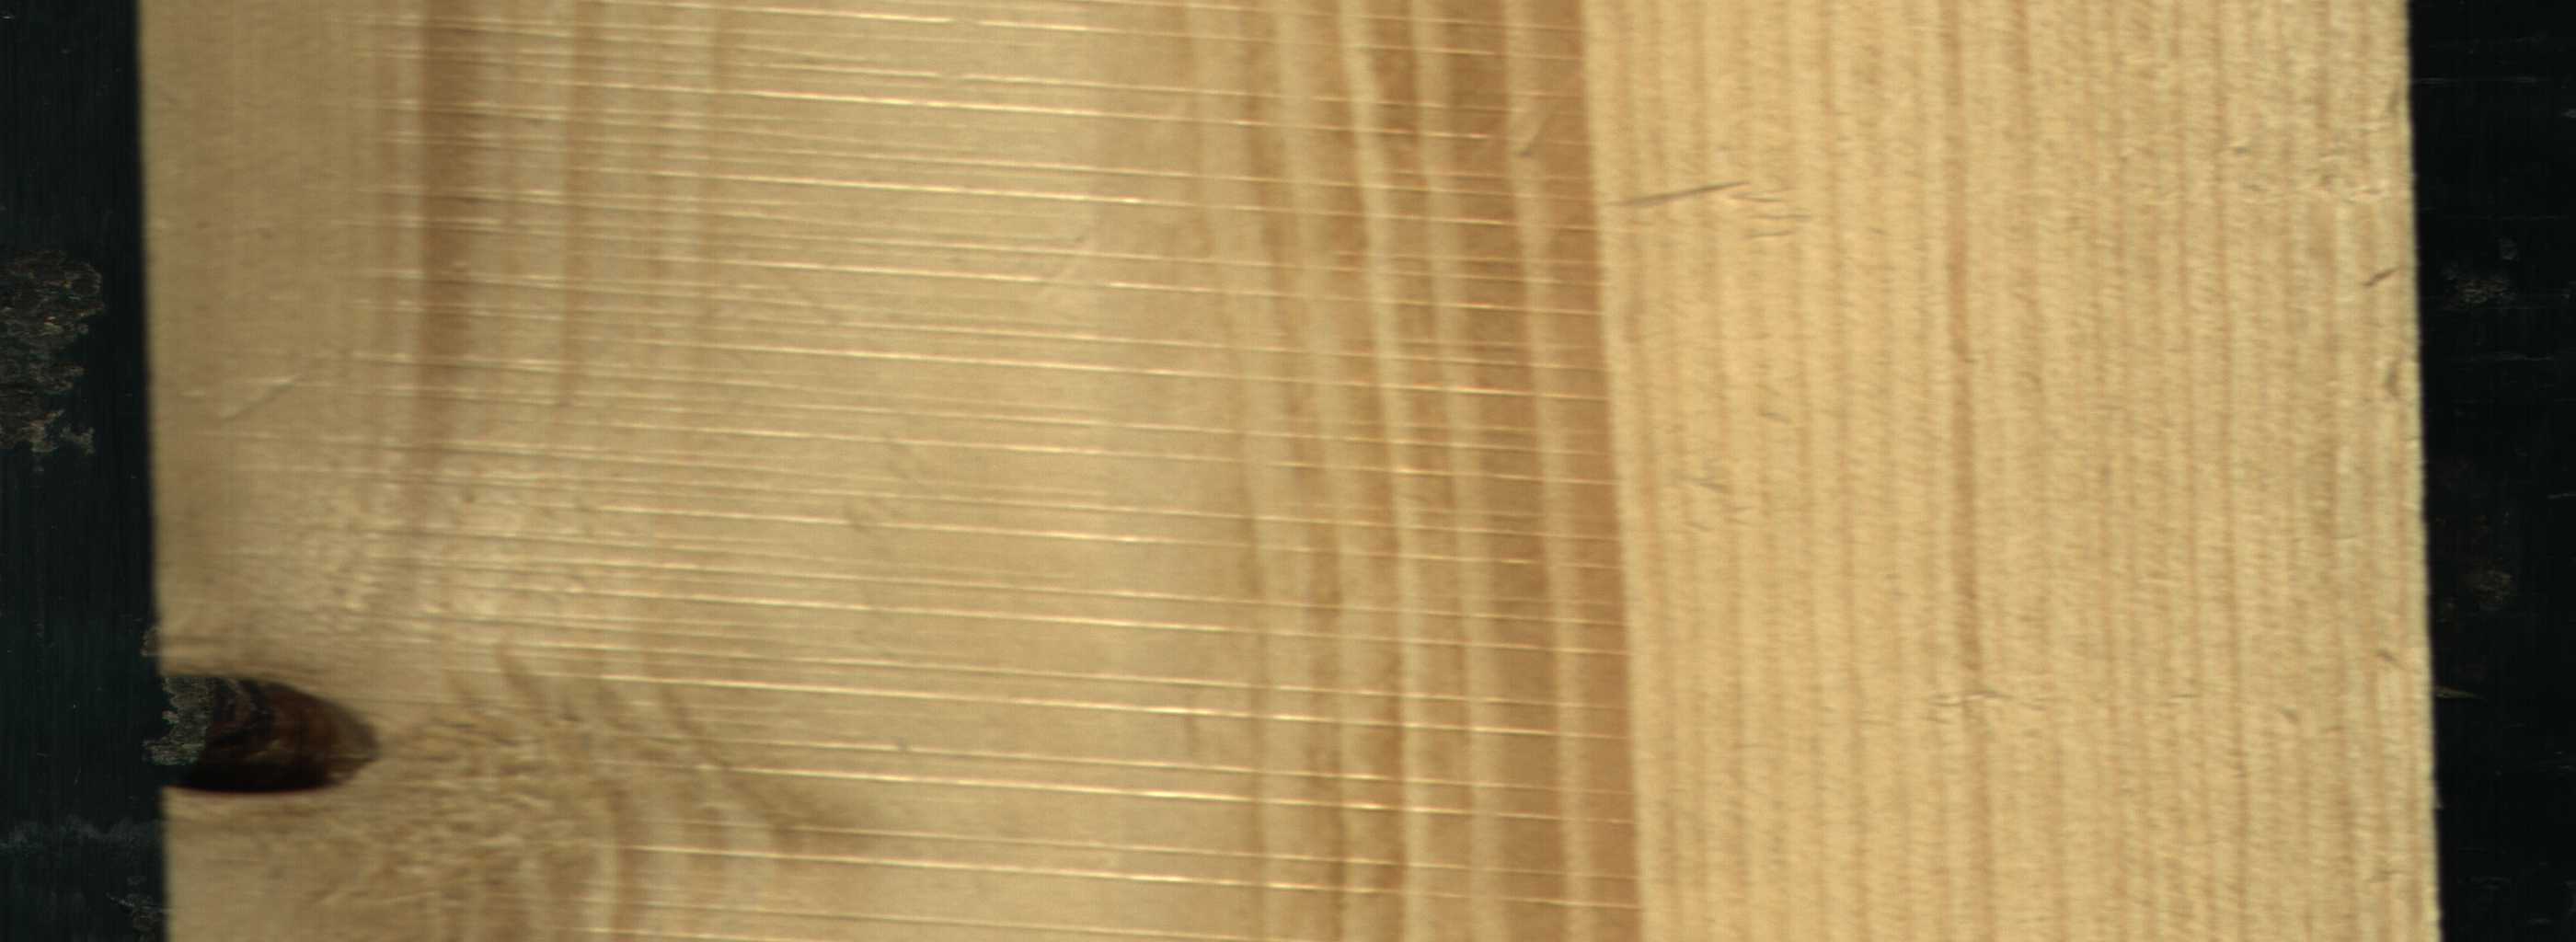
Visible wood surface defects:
Quartzity
Knot_missing